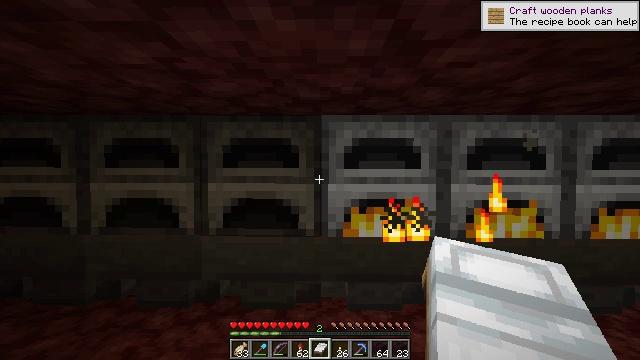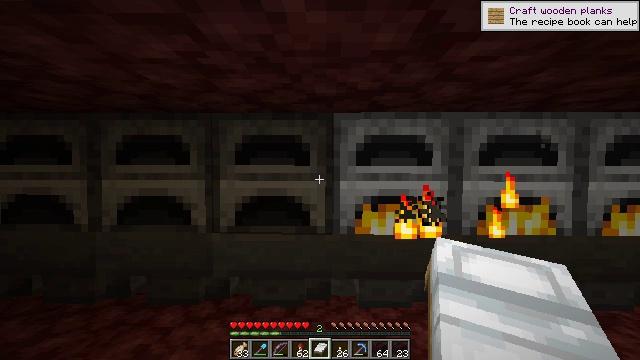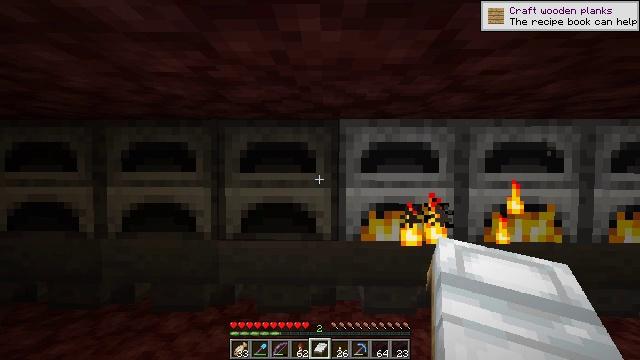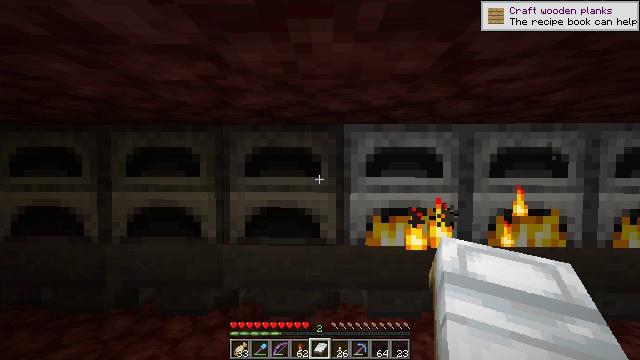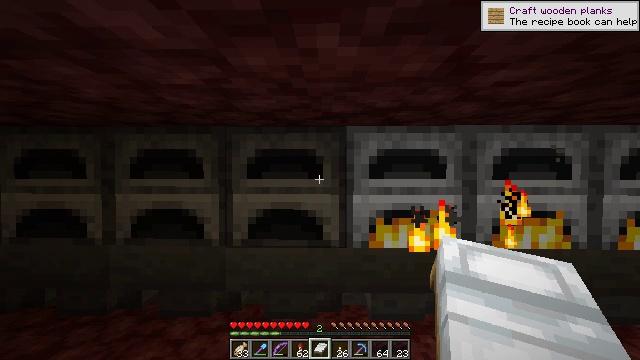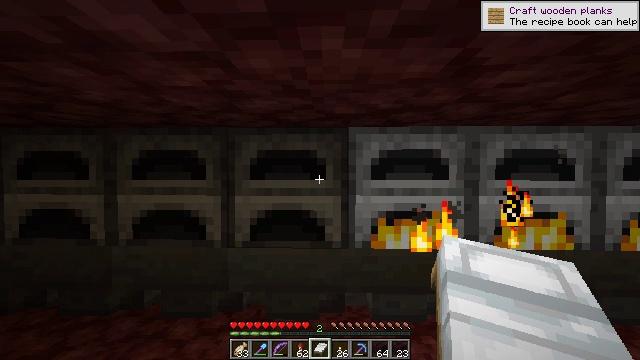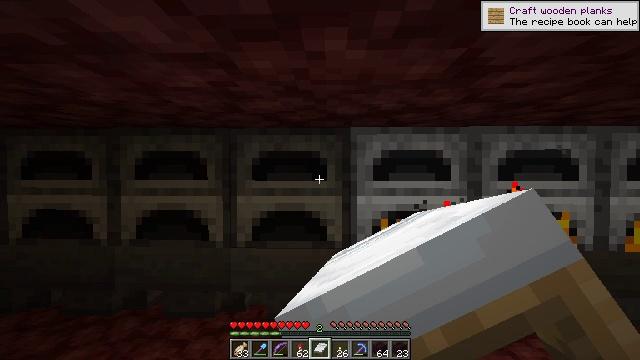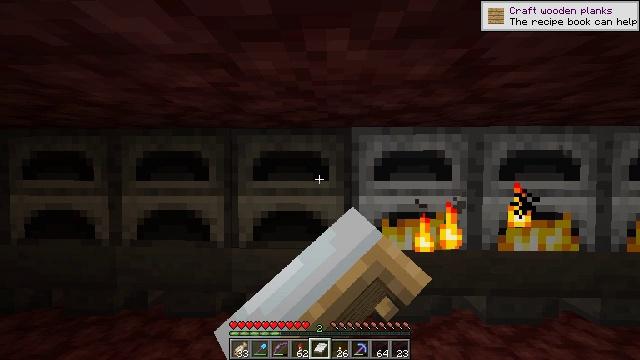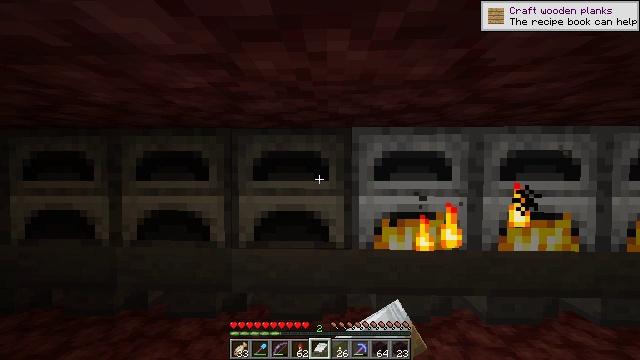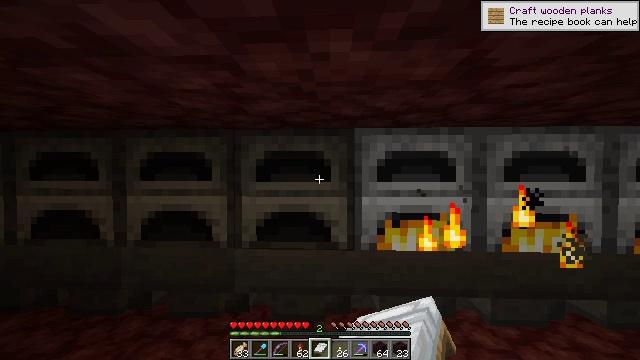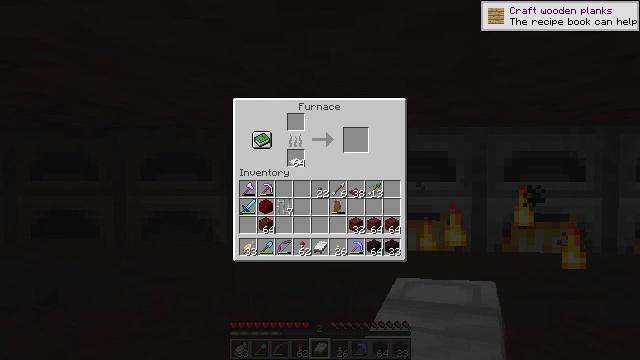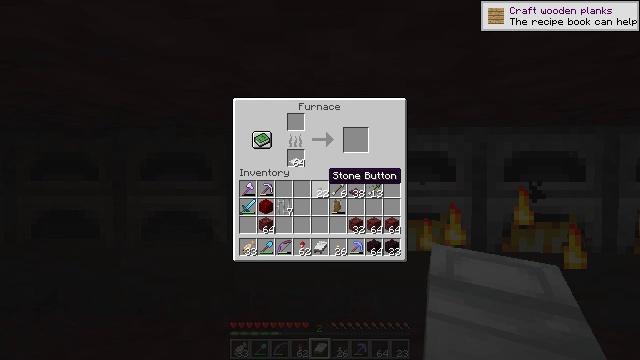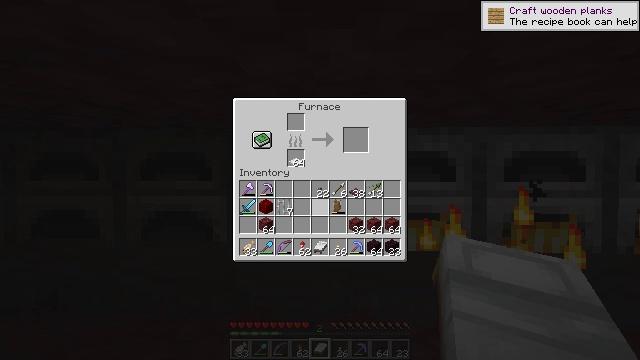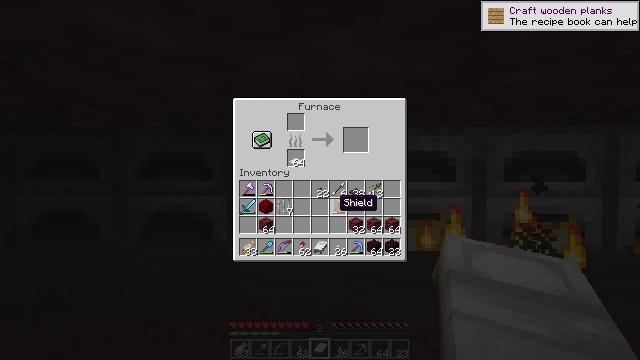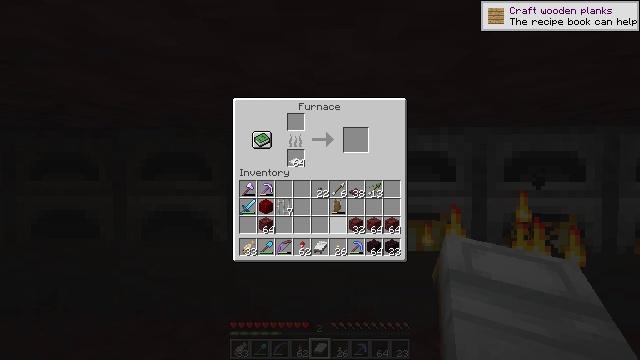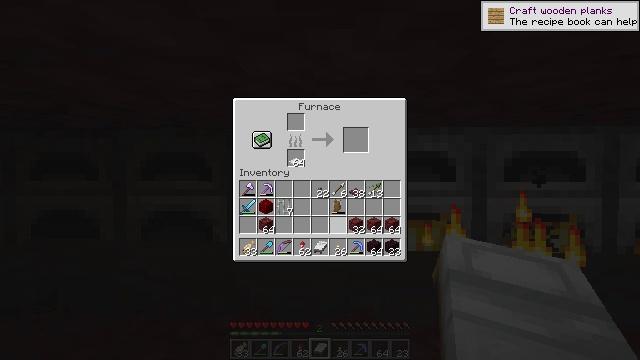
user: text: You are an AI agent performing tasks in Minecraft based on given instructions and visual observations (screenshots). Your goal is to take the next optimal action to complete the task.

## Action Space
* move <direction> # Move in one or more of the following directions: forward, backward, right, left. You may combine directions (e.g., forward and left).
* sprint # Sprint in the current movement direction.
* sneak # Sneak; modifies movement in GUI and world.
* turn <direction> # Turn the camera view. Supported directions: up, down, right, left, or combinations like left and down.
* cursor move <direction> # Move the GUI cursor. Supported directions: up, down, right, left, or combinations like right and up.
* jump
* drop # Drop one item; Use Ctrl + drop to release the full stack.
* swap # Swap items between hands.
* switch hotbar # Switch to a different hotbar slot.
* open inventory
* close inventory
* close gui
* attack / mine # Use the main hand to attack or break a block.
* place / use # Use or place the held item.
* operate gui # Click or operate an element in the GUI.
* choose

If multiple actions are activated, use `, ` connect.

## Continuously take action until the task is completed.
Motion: motion action
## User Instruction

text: Open the furnace and craft nether bricks with netherrack.
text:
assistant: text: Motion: no_op
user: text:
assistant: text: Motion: no_op
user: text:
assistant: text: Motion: no_op
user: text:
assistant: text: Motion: no_op
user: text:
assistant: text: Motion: use / place
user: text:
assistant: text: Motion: use / place
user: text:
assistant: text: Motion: no_op
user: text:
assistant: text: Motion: no_op
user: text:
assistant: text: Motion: no_op
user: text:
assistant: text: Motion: no_op
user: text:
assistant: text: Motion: no_op
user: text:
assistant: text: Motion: sneak, cursor move down
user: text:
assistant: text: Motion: sneak, cursor move down
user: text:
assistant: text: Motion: sneak
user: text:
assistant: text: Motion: sneak
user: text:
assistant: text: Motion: sneak
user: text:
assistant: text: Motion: sneak, cursor move right and down
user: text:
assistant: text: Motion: sneak
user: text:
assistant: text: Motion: sneak
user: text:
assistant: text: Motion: sneak
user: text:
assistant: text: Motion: sneak
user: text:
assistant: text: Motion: sneak, choose
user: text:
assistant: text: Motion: sneak, choose
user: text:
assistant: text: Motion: sneak, close inventory
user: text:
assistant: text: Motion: close inventory
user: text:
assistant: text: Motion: move left, close inventory
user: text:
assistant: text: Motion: move left, close inventory
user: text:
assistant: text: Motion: move left
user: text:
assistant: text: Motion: move left
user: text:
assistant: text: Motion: move left